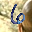
Label: 6